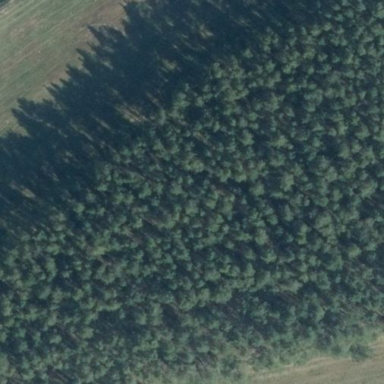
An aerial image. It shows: Forest area.